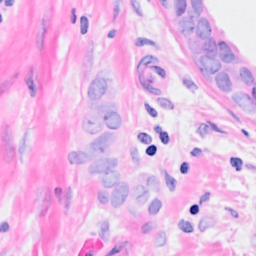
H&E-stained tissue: Breast